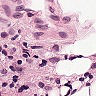
Metastatic tissue present: yes